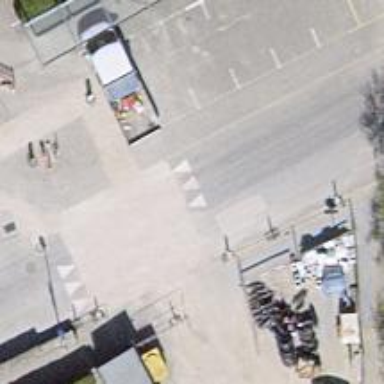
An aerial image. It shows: Marked crossing on the road.